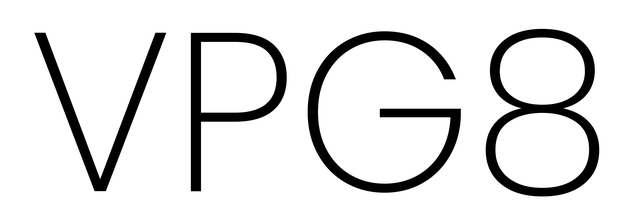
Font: Poppins-ExtraLight